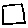
Label: square